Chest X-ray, PA view. Patient: 57 years old, sex M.
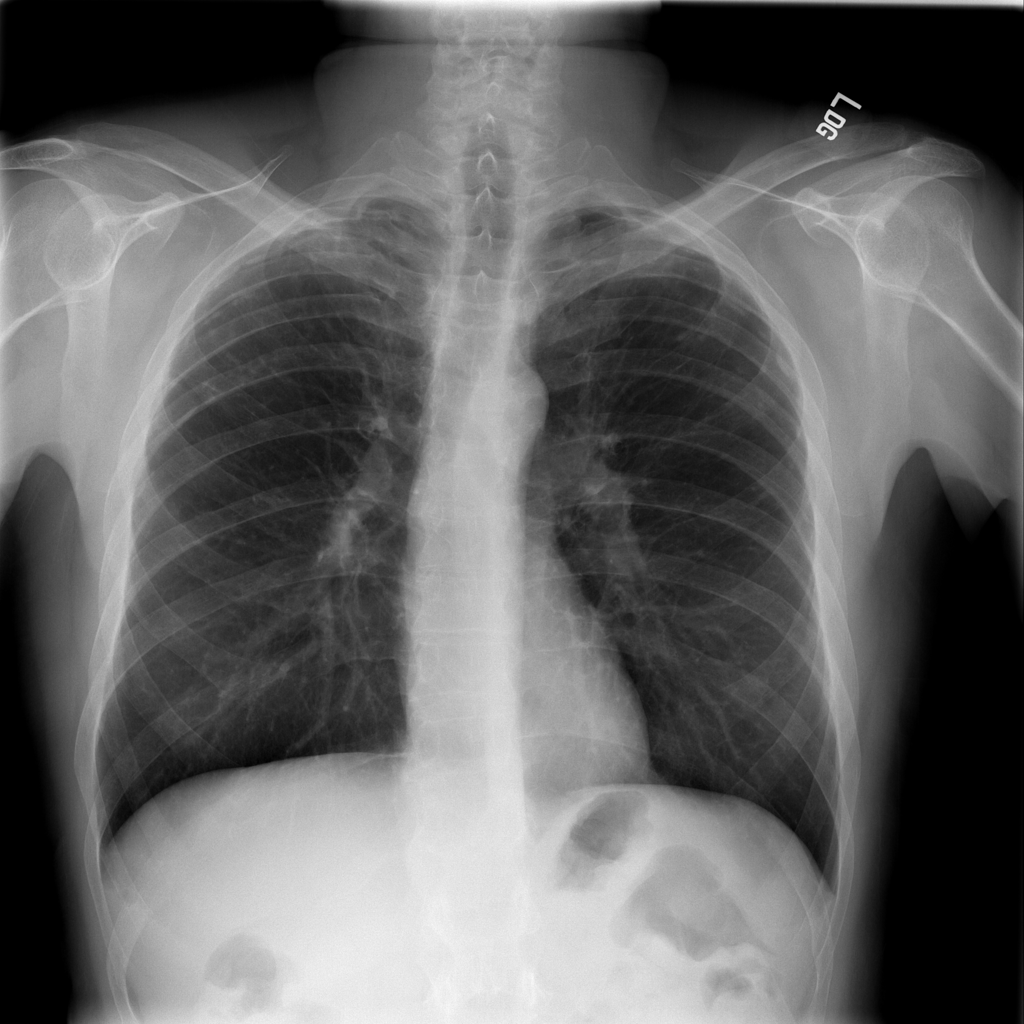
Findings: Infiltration